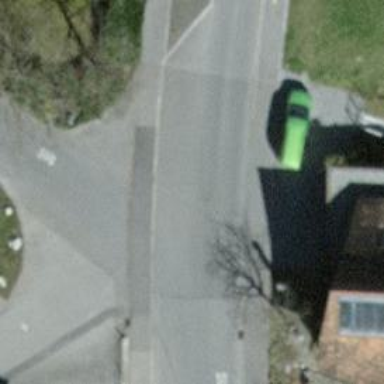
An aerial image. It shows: Smooth asphalt road in residential area.